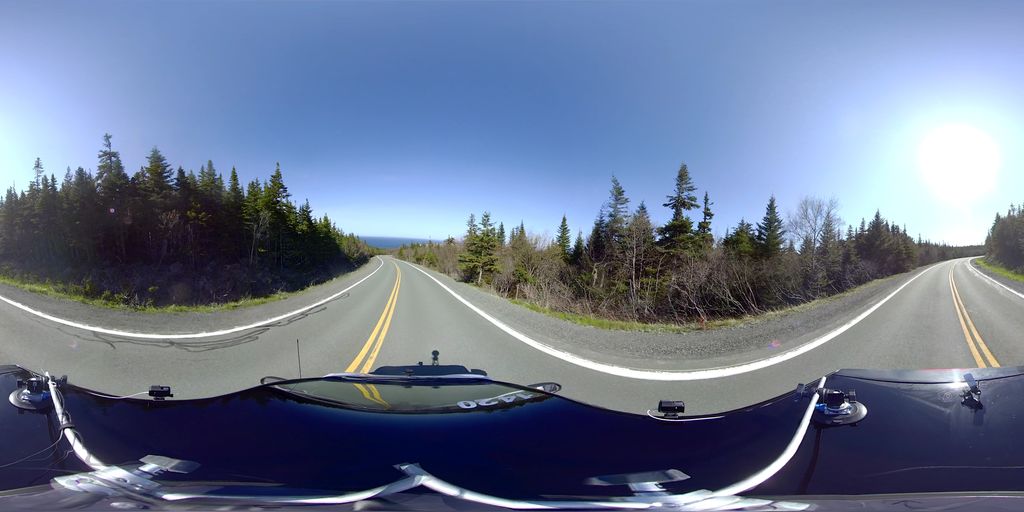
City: st_johns